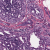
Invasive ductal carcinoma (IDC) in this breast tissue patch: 0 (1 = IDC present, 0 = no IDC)